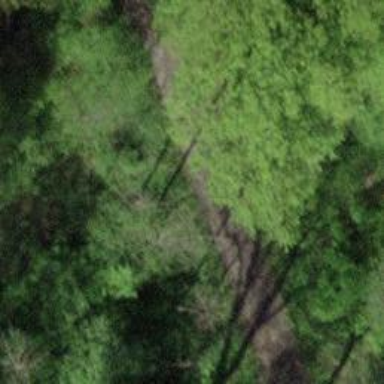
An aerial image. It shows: Bridleway with tracktype grade4.